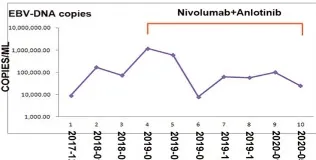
(E) The curves showed Epstein-Barr virus copy numbers in the serum before and after the combined nivolumab and anlotinib therapy.
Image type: pathology (masson_trichrome)